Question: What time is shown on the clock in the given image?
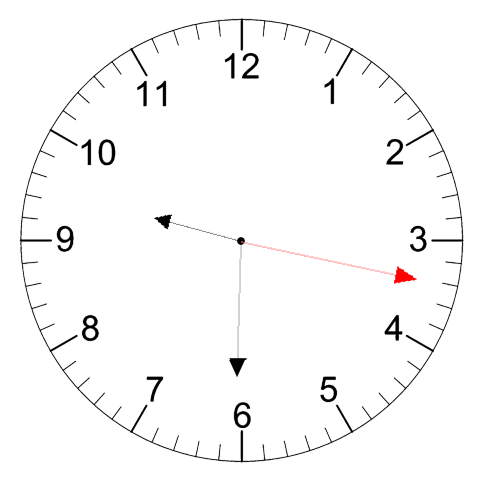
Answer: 09:30:17